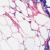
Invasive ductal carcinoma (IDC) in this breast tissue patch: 0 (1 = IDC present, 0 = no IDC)